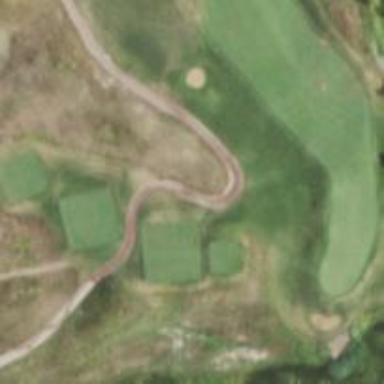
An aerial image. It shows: Well-maintained path for golf carts. The track type is grade1.